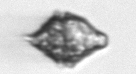
Label: Kryptoperidinium_triquetrum